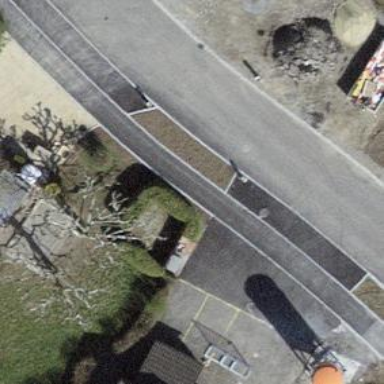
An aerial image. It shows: Brown bench.